Question: I am a user of 'react-router' and discovered 'react-navigation' while doing my first expo (SDK36) application.
I want to support web and native, after testing 'react-navigation' demo, I wonder why there is a 'web' compatibility if the example does not support the web.
Also, expo documentation <URL> that we use the 'react-router' library directly
### Current Behavior
When I run on the 'example' 'expo start-web',
I have compiling issue due to typescript:
'''
web Failed to compile.
/home/dka/workspace/github.com/react-navigation/react-navigation/example/App.tsx
SyntaxError: /home/dka/workspace/github.com/react-navigation/react-navigation/example/App.tsx: Unexpected token (42:17)
40 | import TabsInDrawer from './src/TabsInDrawer';
41 |
> 42 | const ExampleInfo: any = {
| ^
43 | CustomTabUI: {
44 | description: 'Render additional views around a Tab navigator',
45 | name: 'Custom Tabs UI',
'''
And the web showing:

### Expected Behavior
I expect it to run on the web
### How to reproduce
'''
git clone git@github.com:react-navigation/react-navigation.git
cd react-navigation
git checkout v4.0.10
yarn bootstrap
cd example
npx expo start --web
'''
### Your Environment
'''
| software | version |
| ---------------- | ------- |
| react-navigation | v4.0.10 |
| react-native | v0.59.8 | (through expo SDK33 used by the demo)
| node | v13.5.0 |
| yarn | v1.21.1 |
'''
Is react-navigation ready for web development or should I got with react-router-dom for the web?
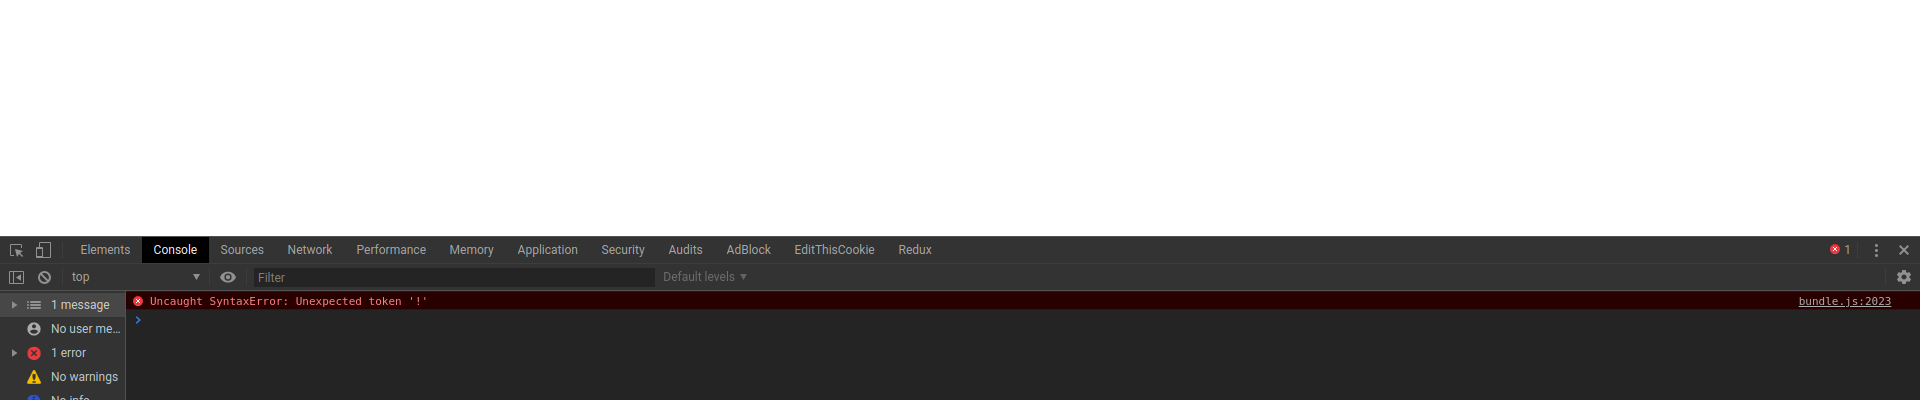
Answer: No. You should use React Router for web.